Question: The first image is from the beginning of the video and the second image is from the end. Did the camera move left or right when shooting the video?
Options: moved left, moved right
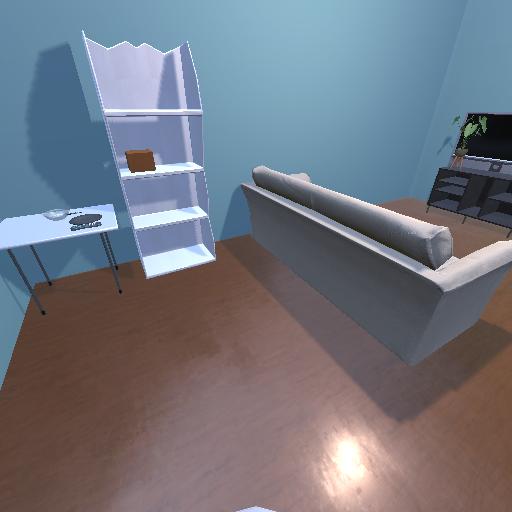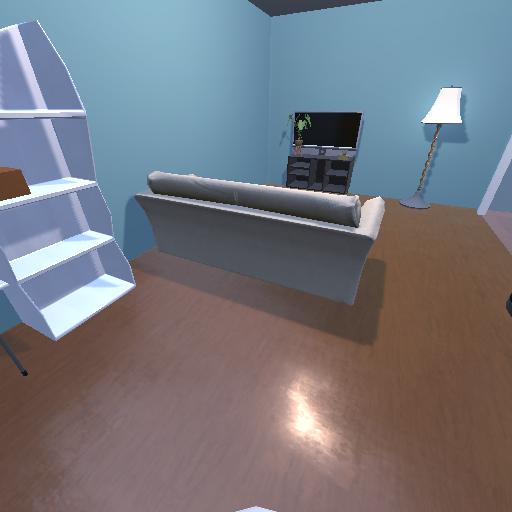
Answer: moved left